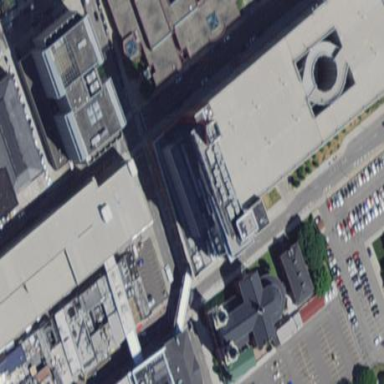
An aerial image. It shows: Building.